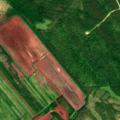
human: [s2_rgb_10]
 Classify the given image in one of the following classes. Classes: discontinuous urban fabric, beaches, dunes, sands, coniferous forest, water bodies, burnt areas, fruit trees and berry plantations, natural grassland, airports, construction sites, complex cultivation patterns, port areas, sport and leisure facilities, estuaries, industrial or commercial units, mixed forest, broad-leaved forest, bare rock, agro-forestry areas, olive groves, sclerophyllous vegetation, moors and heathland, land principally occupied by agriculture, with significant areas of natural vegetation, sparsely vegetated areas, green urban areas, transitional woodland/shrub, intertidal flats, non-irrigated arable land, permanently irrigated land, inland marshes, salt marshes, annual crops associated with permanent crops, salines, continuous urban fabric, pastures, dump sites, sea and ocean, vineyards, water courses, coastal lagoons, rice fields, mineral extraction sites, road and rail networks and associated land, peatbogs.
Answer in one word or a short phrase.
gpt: coniferous forest, mixed forest, peatbogs